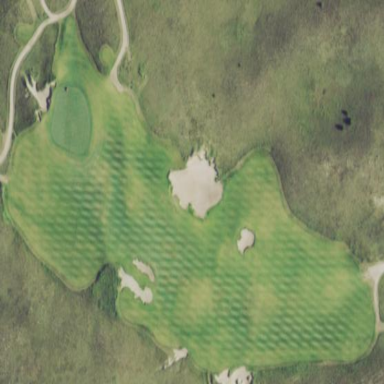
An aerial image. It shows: Rough area in golf course.